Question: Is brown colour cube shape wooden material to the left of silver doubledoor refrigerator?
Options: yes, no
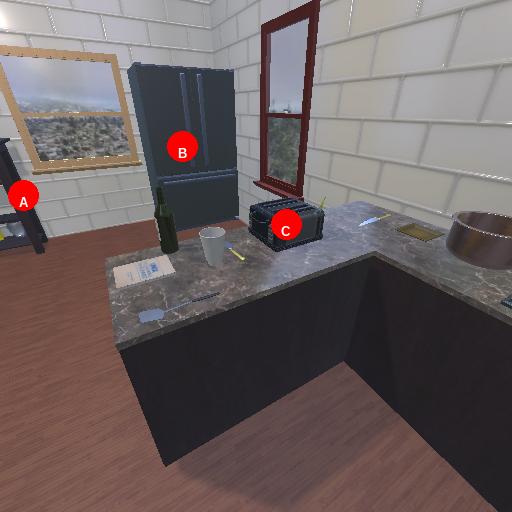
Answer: yes